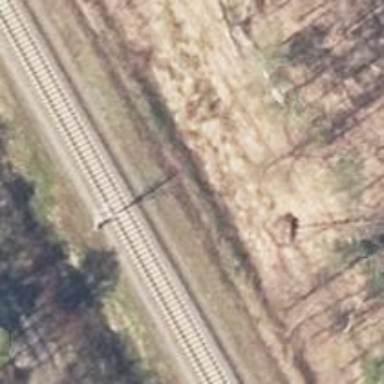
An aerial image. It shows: Milestone along the railway with catenary mast.